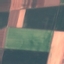
Label: AnnualCrop